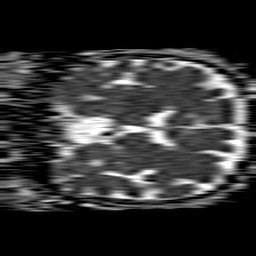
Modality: ADC
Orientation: coronal
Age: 48
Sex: male
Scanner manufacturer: philips
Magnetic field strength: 1.5 T
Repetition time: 4.6 s
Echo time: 0.08631 s